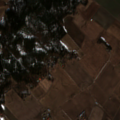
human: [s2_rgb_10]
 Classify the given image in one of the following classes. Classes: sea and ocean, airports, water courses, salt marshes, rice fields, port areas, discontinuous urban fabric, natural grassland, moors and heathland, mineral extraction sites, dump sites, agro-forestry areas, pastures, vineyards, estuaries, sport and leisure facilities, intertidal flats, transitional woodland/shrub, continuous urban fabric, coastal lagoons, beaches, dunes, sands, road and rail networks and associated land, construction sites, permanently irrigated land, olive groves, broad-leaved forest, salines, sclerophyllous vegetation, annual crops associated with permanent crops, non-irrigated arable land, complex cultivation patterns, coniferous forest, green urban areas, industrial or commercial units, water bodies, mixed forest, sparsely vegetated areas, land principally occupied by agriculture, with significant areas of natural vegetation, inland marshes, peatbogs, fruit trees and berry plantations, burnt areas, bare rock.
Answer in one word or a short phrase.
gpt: non-irrigated arable land, mixed forest